You are looking at the envelope spectrum of a bearing's vibration signal. The marked vertical lines are the theoretical fault frequencies for the outer race, inner race, rolling elements, and cage. Determine the bearing's health state. Answer with exactly one of: normal, inner_race, outer_race, ball.
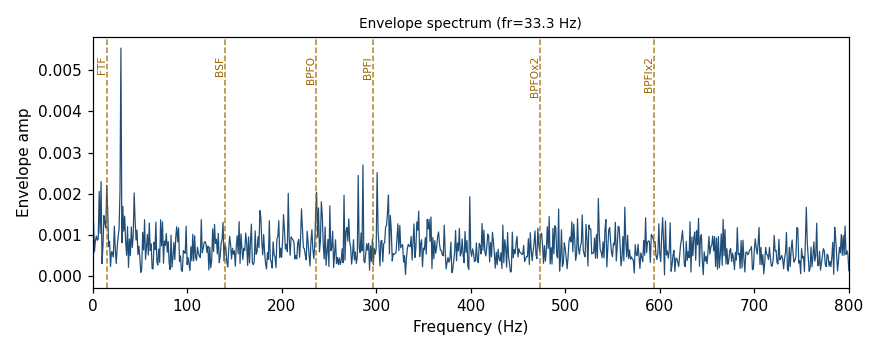
Answer: normal